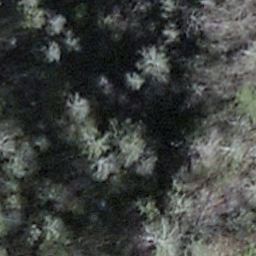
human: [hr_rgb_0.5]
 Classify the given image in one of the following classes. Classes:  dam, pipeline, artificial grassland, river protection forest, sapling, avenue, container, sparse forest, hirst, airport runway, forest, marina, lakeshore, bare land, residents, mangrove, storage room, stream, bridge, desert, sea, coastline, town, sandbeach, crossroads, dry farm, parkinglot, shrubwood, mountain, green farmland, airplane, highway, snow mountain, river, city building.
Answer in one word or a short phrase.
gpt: shrubwood